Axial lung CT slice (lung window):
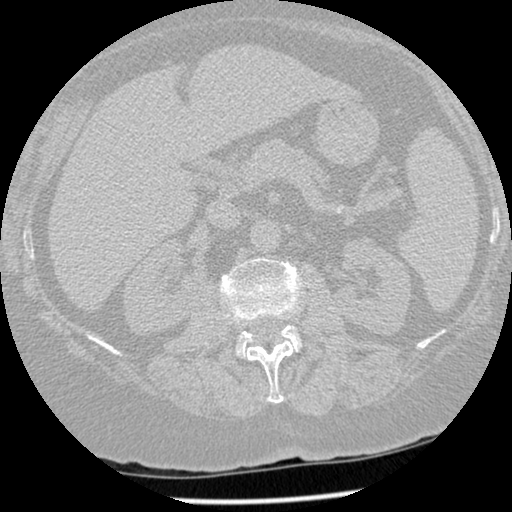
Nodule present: no